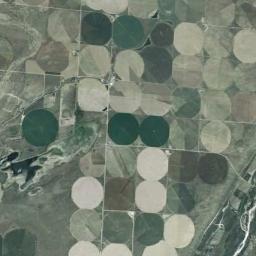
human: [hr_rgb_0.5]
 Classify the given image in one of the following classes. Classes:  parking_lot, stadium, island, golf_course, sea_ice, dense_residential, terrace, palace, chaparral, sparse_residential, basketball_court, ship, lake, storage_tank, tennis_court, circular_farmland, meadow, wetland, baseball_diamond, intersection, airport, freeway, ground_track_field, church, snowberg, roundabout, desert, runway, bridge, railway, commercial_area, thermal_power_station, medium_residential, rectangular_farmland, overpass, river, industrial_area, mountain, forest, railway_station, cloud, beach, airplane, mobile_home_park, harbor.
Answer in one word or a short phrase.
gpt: circular_farmland